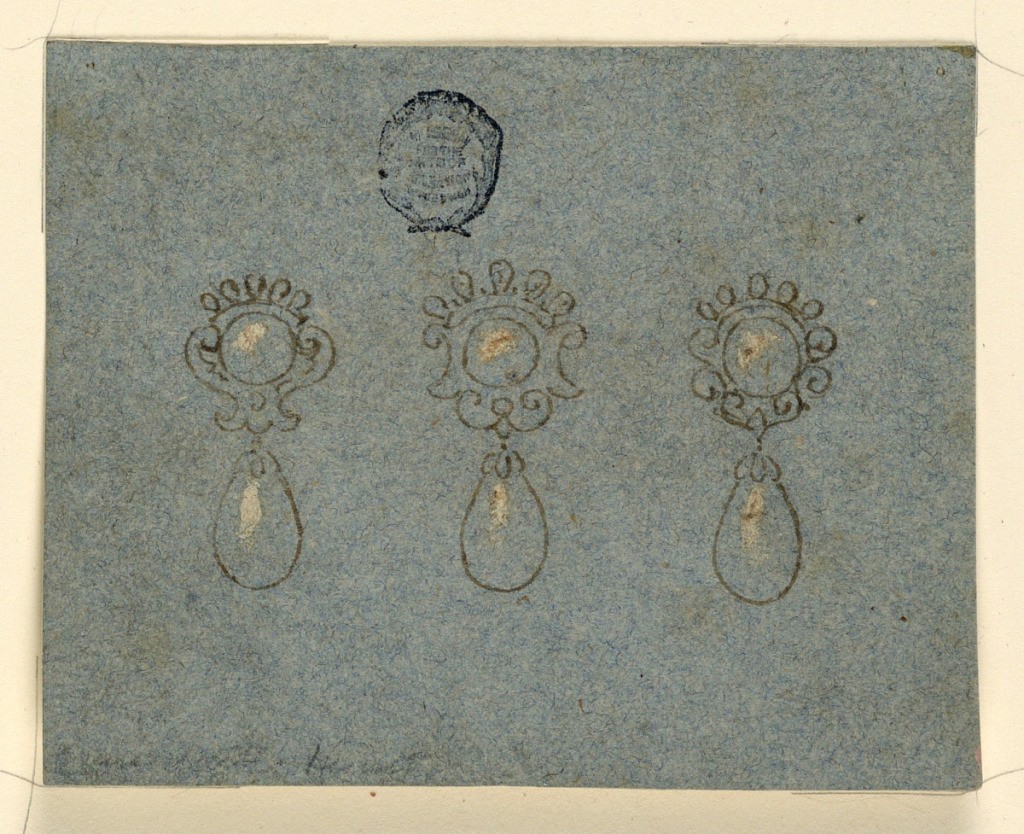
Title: Three Brooches
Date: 1825–50
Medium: Pen and ink, white heightening on paper
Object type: Drawing
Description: Each consisting of an escutchwon with a hanging pear-shaped pearl.